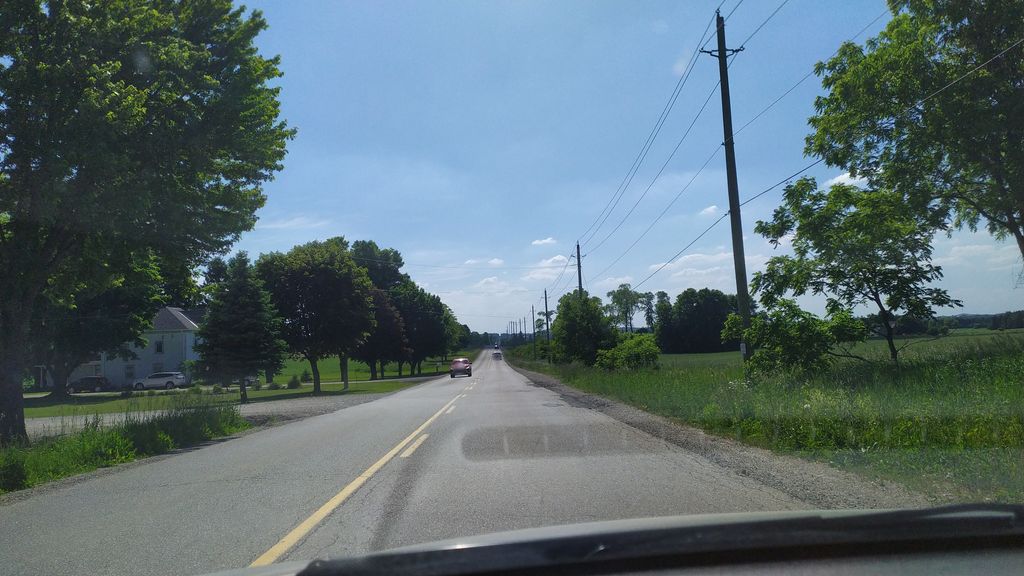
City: kitchener-waterloo